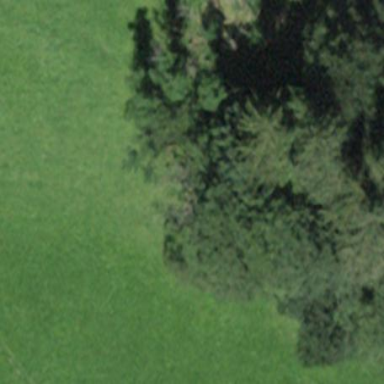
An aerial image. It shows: Forest area.